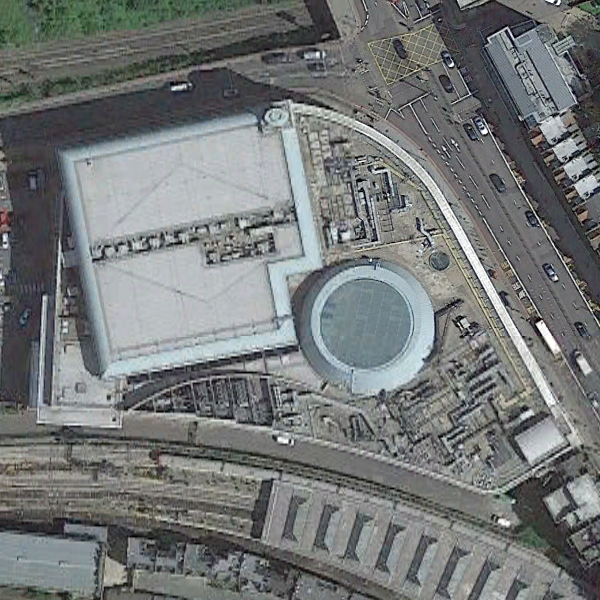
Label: Center